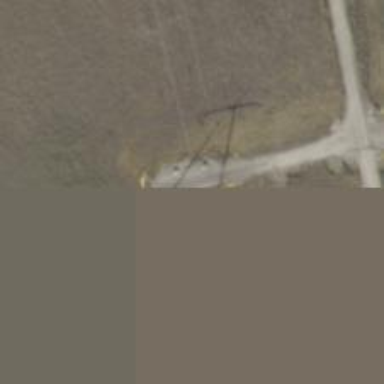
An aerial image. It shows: H-frame designed tower for power lines.